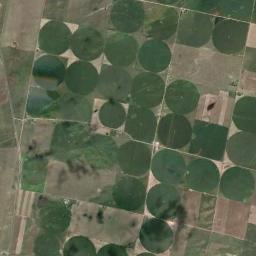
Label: circular_farmland